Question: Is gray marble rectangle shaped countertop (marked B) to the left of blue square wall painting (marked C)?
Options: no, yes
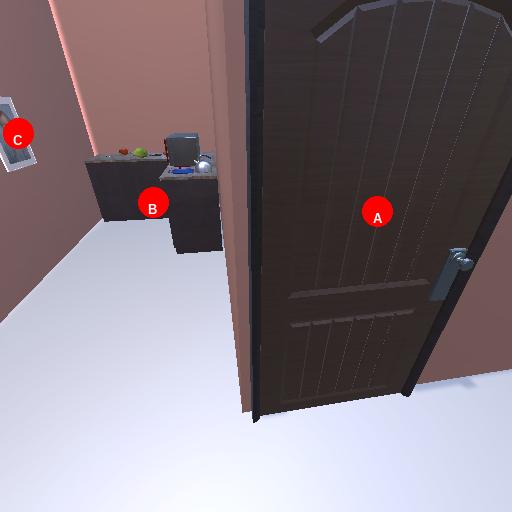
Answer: no